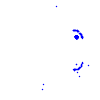
Particle: electron